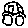
Label: car